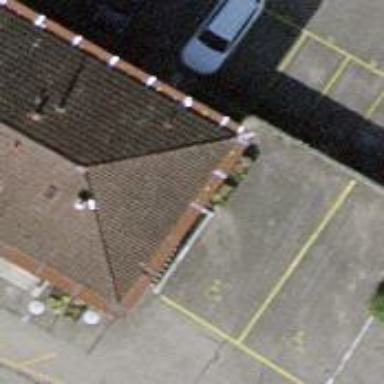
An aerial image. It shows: Toilets are available here.